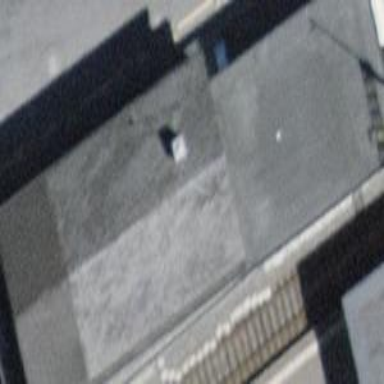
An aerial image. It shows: Train station building.